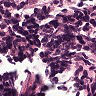
Metastatic tissue present: no